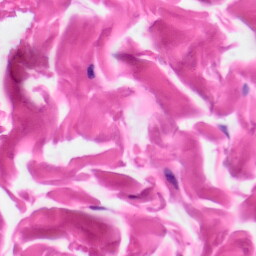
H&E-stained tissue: Skin